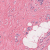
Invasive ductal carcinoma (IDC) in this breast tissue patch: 0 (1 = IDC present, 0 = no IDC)